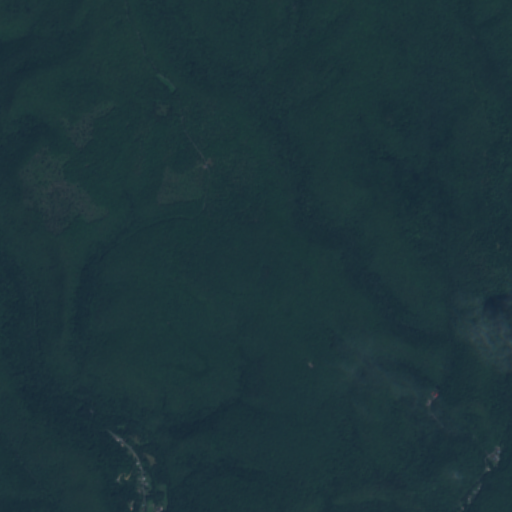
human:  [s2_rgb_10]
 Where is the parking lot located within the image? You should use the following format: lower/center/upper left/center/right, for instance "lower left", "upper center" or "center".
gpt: The parking lot is located in the lower left of the image.
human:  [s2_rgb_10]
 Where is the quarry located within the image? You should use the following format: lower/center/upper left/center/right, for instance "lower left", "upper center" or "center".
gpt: There is no quarry in the image.